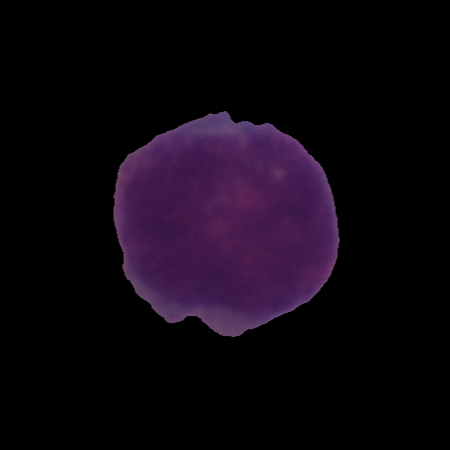
Label: cancer